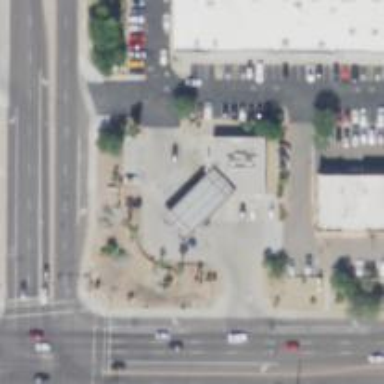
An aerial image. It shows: Convenience shop.